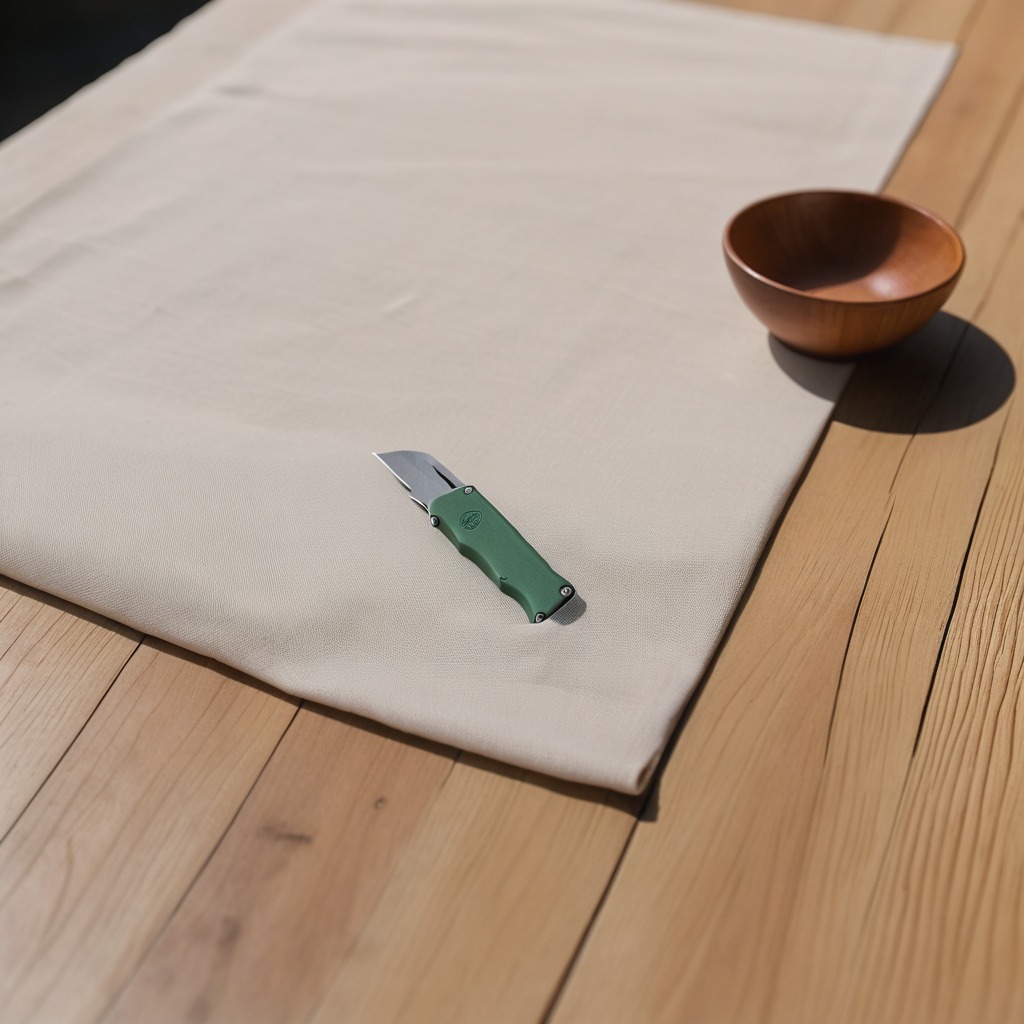
A utility knife lying on a wooden table.